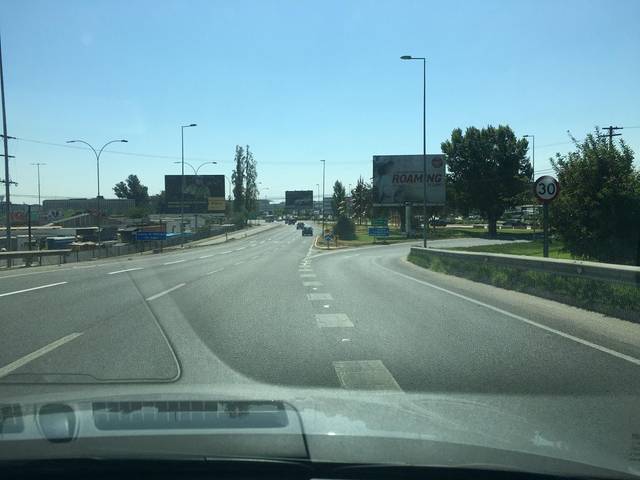
Region: Chile
Coordinates: -33.411, -70.793